Field crop: maize
Growth stage: 1
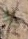
Species: salsola